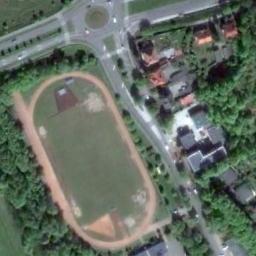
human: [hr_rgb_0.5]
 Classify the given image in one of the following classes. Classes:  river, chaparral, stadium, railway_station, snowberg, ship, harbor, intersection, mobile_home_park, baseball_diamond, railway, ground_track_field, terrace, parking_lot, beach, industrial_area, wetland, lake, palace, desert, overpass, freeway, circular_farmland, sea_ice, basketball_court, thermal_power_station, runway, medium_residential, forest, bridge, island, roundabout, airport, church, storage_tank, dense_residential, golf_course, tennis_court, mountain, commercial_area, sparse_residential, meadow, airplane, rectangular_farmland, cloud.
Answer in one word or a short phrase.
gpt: ground_track_field